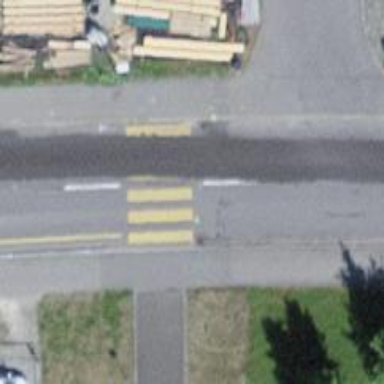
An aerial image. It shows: Uncontrolled road crossing with pedestrian island.